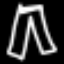
Label: pants